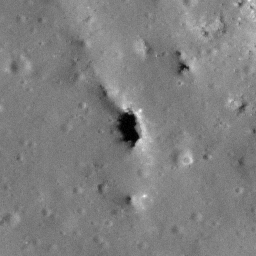
Pit: Lalande 13
Host crater: Lalande
Host type: impact_melt
Lunar coordinates: latitude -4.357, longitude 351.305